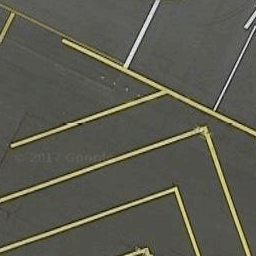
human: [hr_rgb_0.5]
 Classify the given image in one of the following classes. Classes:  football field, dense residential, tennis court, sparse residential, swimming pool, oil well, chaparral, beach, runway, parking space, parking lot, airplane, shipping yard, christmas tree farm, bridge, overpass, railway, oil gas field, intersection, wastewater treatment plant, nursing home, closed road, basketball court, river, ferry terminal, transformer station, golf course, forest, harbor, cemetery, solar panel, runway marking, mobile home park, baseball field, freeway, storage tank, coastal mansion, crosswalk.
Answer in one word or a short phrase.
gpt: runway marking